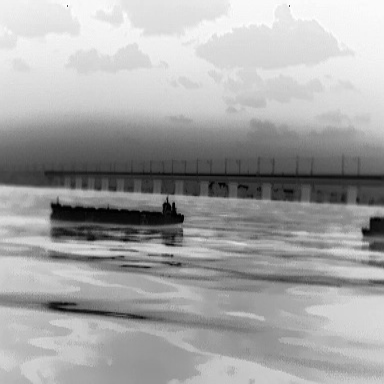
There is a liner in the infrared image.